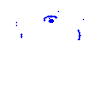
Particle: electron